Interaction volume radius: 5 \u00c5
Interaction volume height: 40 \u00c5
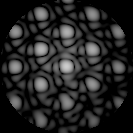
Disorder parameter: 0.07316